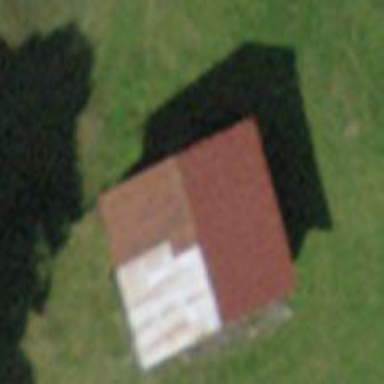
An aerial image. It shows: Rural barn.